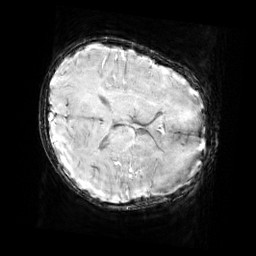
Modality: SWI
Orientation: axial
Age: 10
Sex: male
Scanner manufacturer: siemens
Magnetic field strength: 3 T
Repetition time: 0.027 s
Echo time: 0.02 s